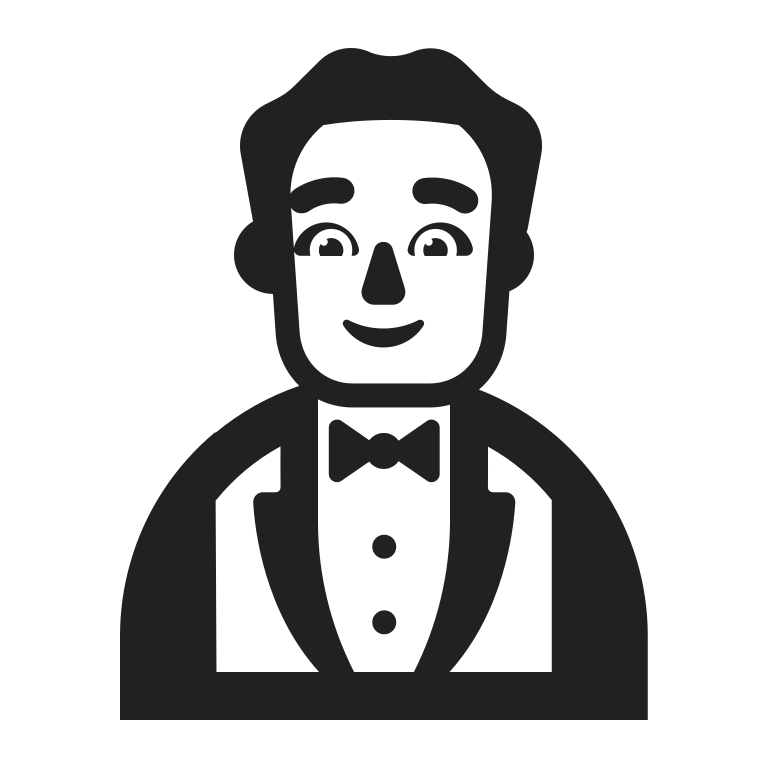
man in tuxedo high contrast default